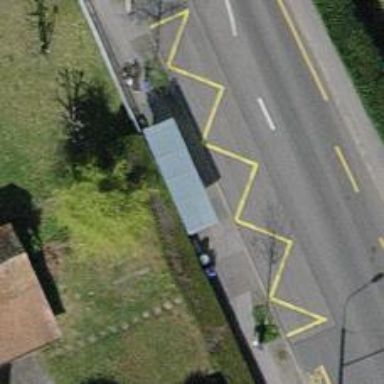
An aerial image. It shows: Bus stop with sheltered platform for public transport.